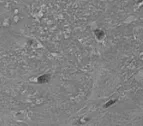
Photomicrograph of rice bodies from the distal forearm showed collagen fibers around the fibrin-like materials (x200).
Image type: pathology (h&e)